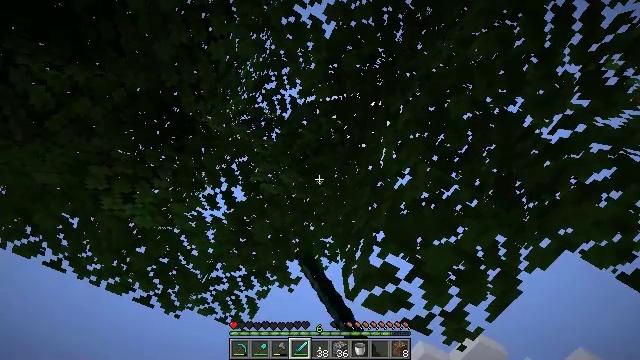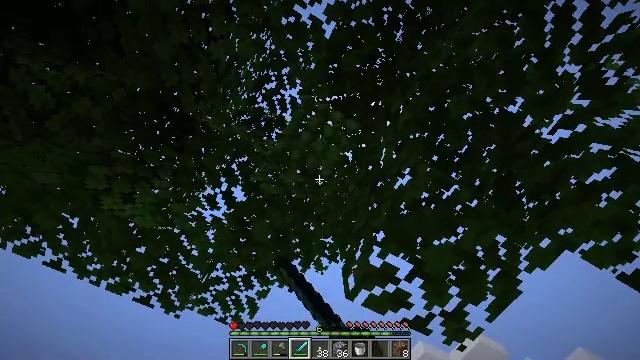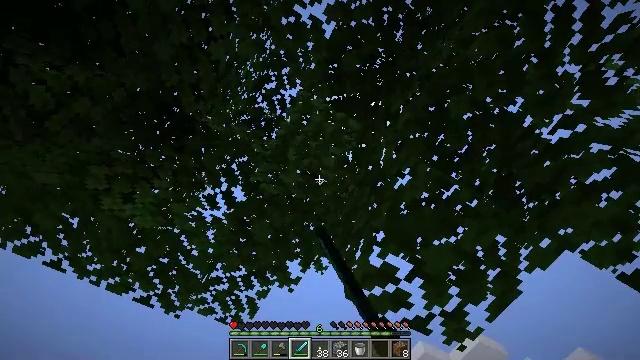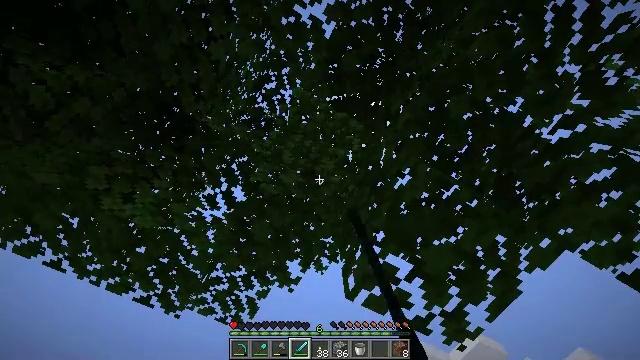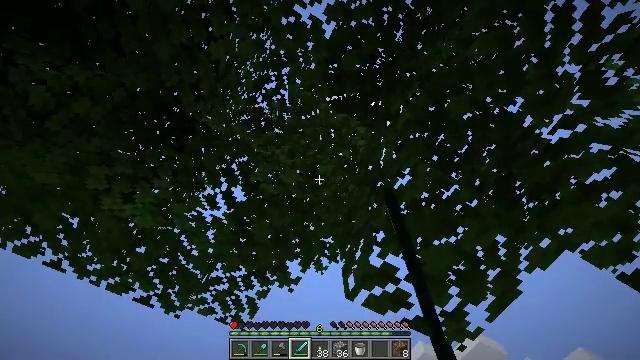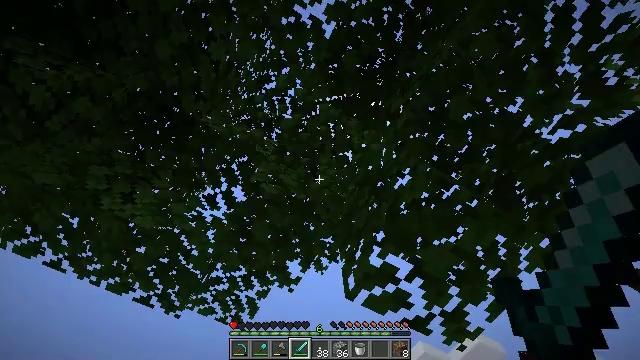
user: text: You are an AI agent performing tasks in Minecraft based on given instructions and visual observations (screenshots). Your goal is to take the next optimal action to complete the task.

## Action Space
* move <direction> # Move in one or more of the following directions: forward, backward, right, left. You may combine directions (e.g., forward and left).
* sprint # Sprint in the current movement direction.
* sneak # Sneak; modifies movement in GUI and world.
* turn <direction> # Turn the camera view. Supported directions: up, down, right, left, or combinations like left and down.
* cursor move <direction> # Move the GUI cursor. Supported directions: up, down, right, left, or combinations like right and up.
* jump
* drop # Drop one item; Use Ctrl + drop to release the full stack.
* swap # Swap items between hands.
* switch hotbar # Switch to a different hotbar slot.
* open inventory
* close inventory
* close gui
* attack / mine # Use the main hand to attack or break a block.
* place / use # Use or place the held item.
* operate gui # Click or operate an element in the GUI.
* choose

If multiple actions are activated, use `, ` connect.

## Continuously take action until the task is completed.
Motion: motion action
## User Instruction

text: Break oak leaves from the trees.
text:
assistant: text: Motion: attack / mine
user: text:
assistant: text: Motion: attack / mine
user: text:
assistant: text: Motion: attack / mine
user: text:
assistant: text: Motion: attack / mine
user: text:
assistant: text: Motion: attack / mine
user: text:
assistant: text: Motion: attack / mine